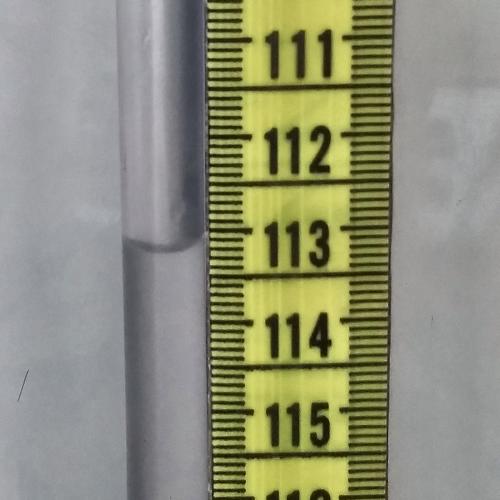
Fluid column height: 113.2 cm